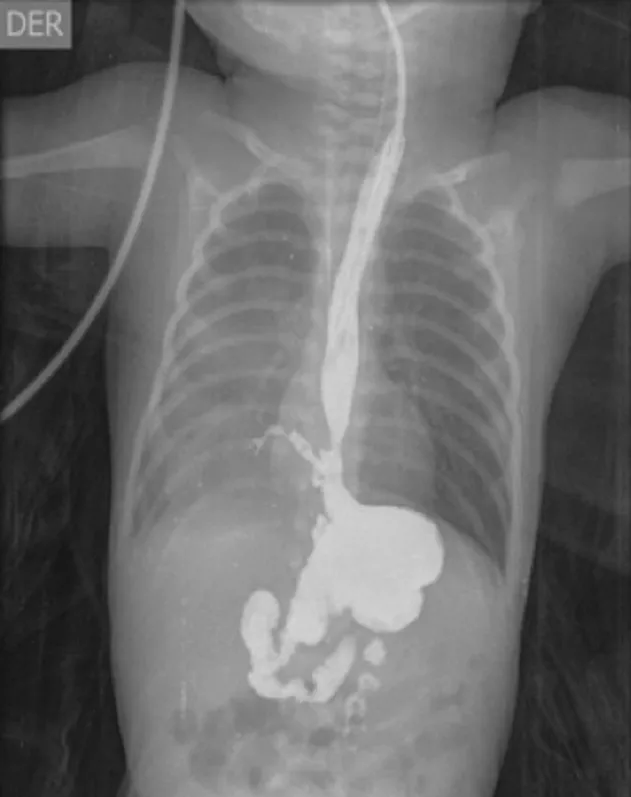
Upper digestive tract X-rays: Partial obstruction of the distal esophagus with right bronchial tree image stemming from the site of the obstruction.
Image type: radiology (x_ray)